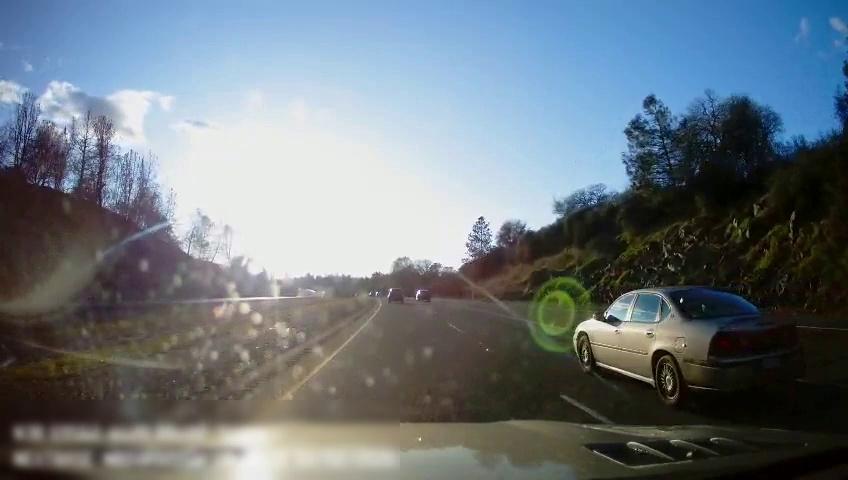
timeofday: Day
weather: Sunny
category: Drivable Space
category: Drivable Space
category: Vehicles | SUV
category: Vehicles | Car
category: Vehicles | Car
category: Lanes | Current Lane
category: Lanes | Current Lane
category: Lanes | Alternate Lane
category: Lanes | Alternate Lane